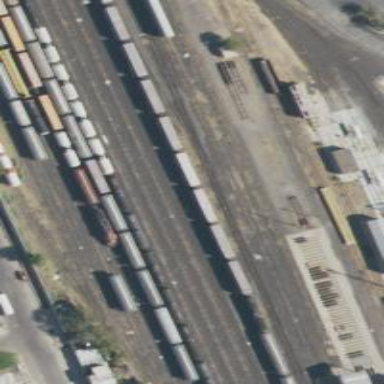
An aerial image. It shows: Railway siding with rails.